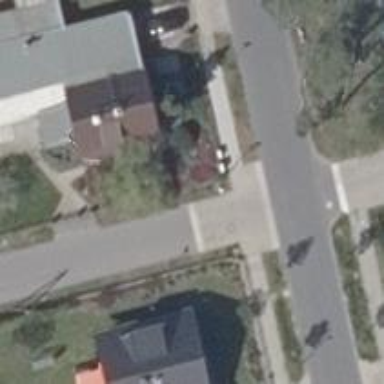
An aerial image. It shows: Smooth asphalt road in residential area.